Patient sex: M
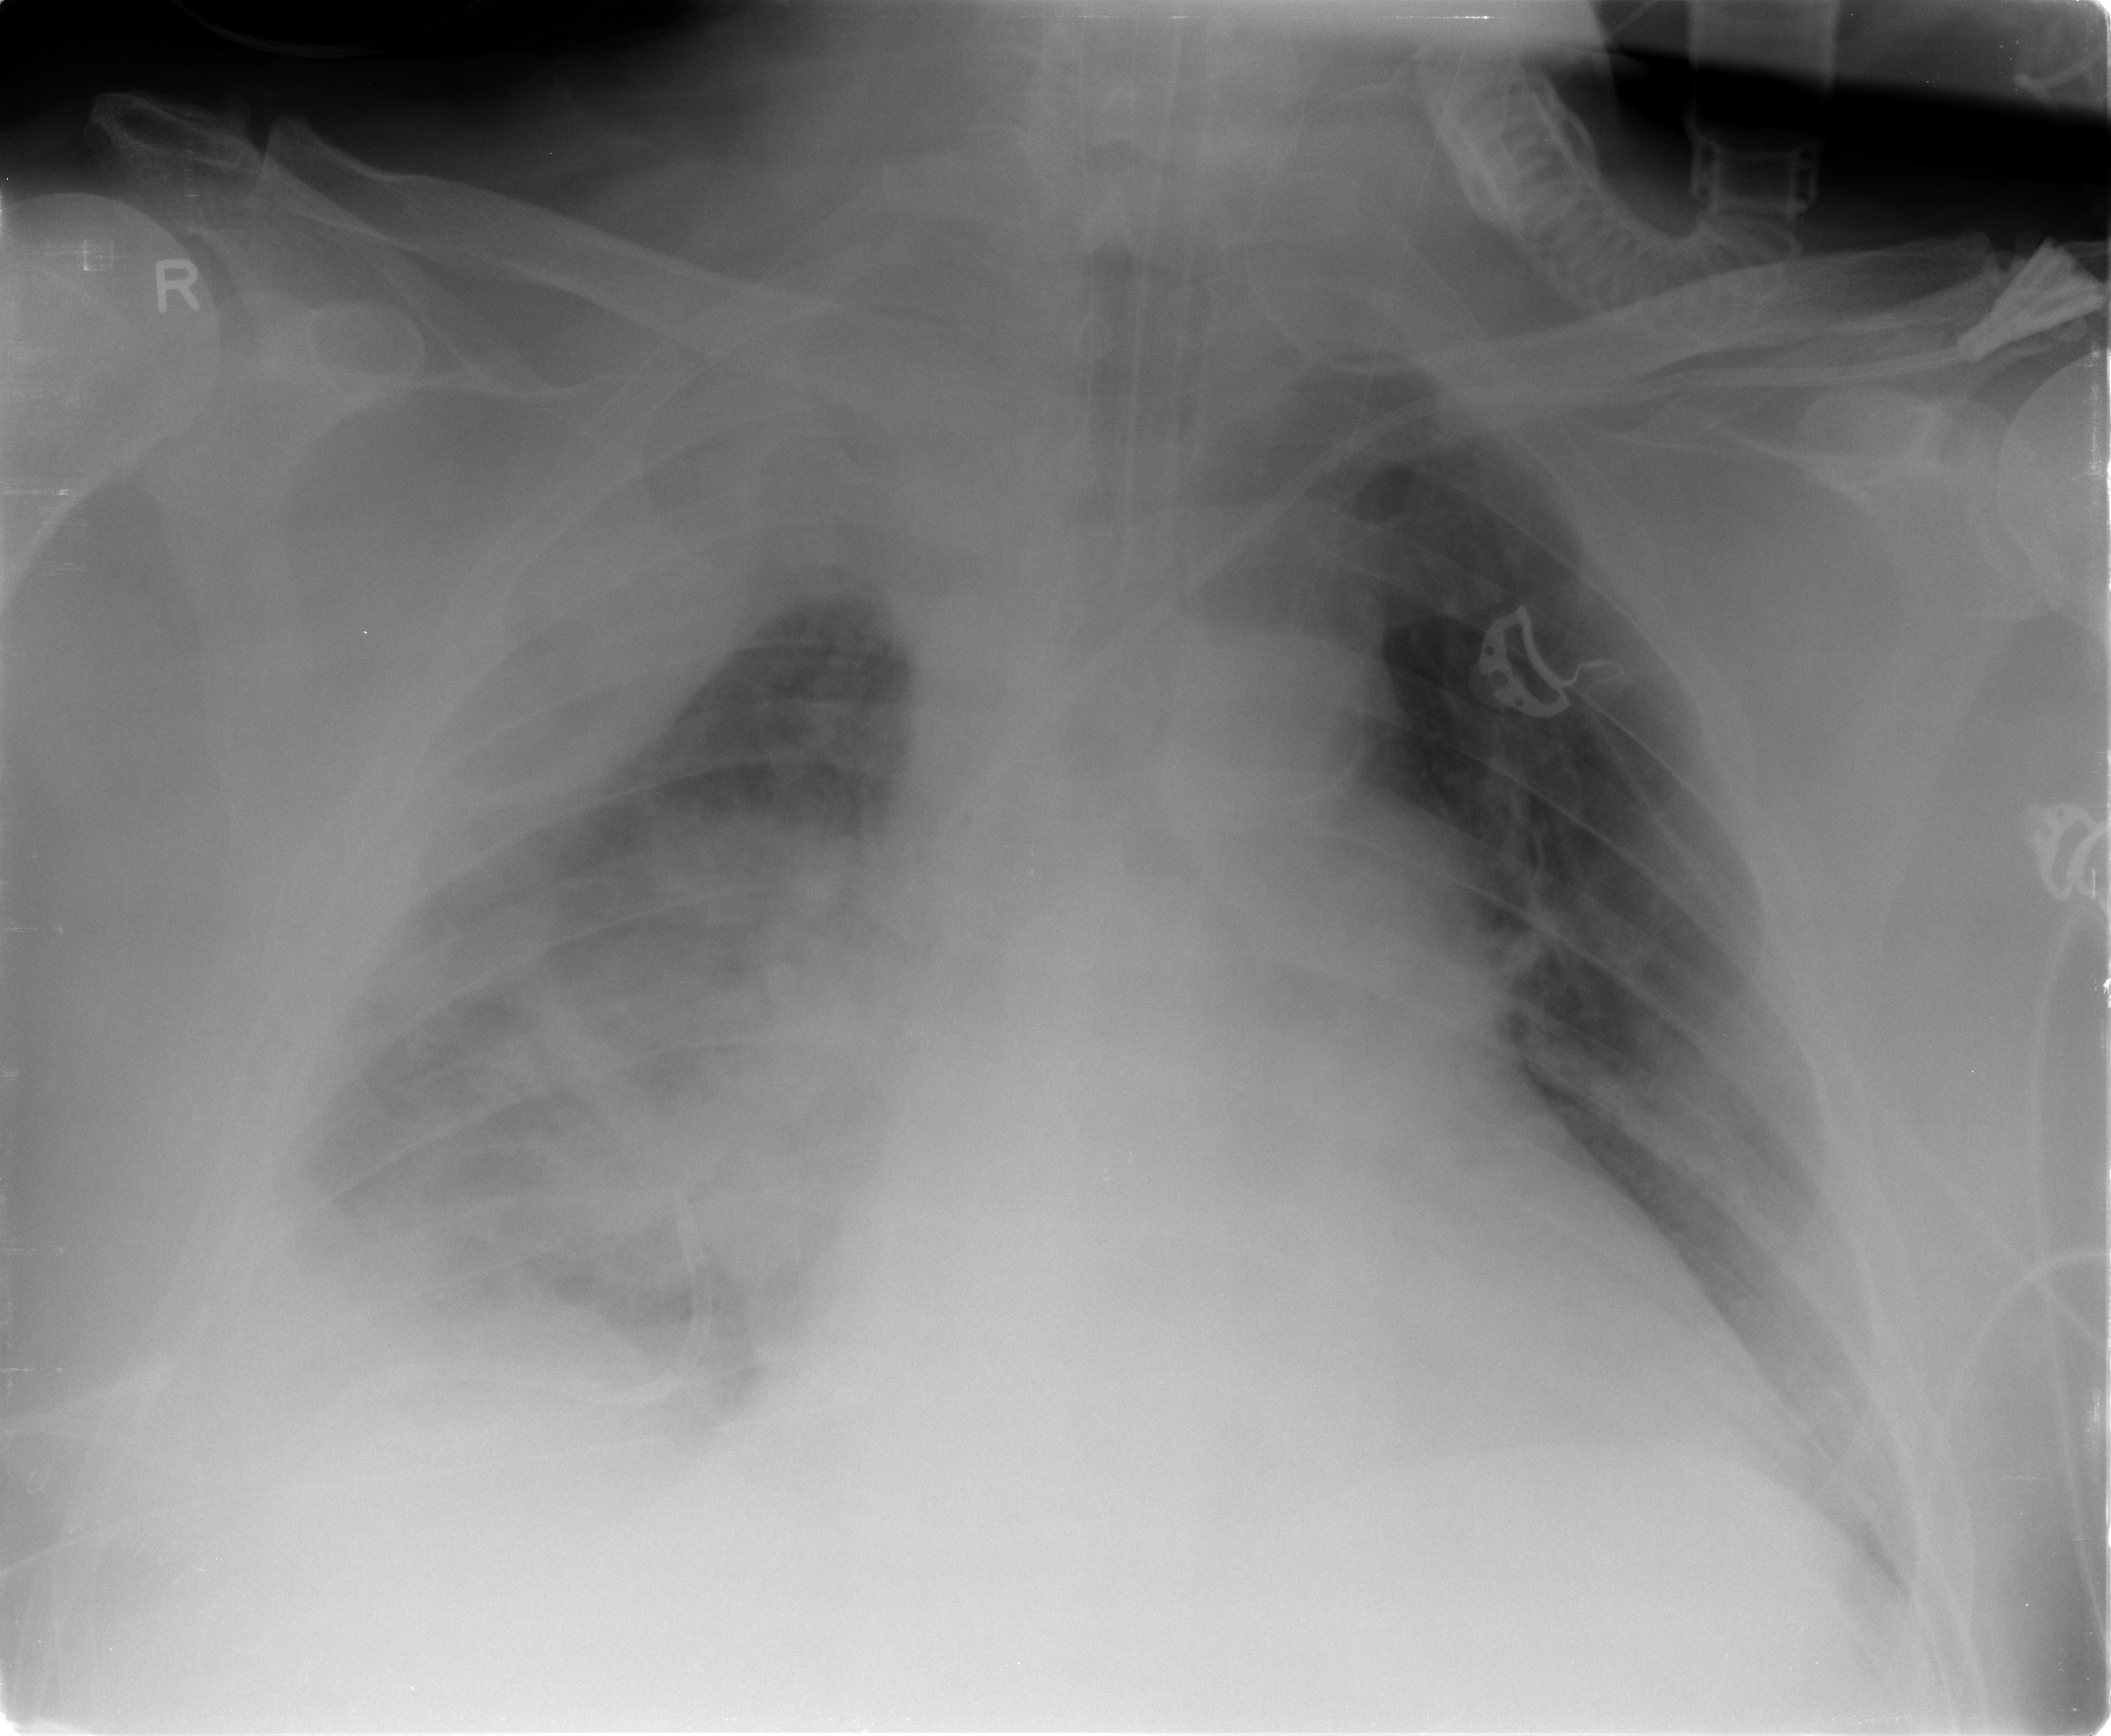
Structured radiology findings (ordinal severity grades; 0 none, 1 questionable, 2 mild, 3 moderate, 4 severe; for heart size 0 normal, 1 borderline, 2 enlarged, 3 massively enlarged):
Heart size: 2
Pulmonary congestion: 0
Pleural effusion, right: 3
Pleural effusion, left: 0
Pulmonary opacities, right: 2
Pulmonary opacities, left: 0
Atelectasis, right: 3
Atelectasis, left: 0